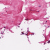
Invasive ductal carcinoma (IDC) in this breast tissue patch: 0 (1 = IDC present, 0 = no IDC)